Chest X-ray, PA view. Patient: 15 years old, sex M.
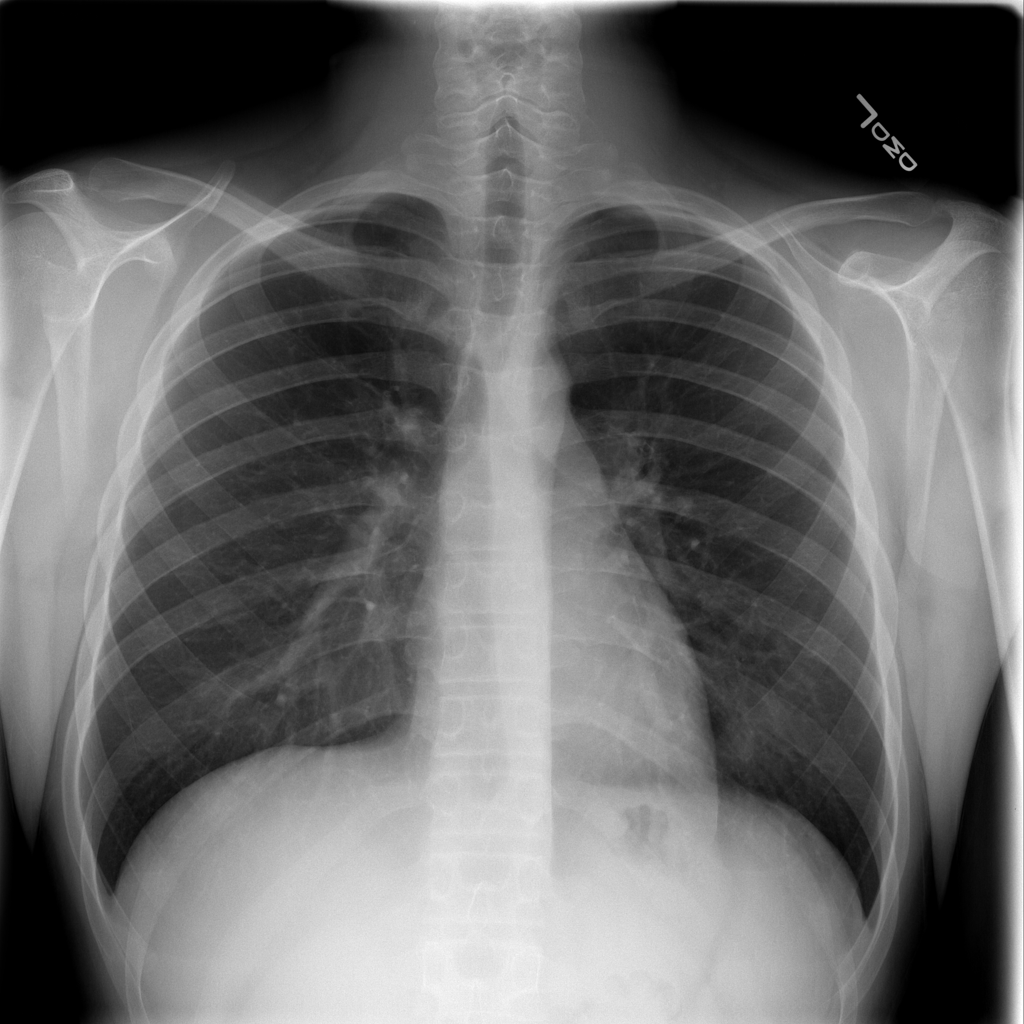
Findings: No Finding